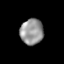
Tissue: prostate
Cell type: T cells
Senescence score: 0.298
Nuclear area (px): 585
Mean DAPI intensity: 149.311